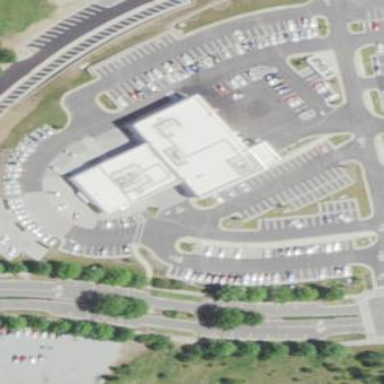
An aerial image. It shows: Retail building that houses car shop.